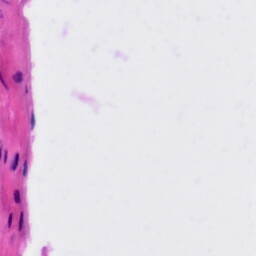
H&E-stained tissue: Tonsil